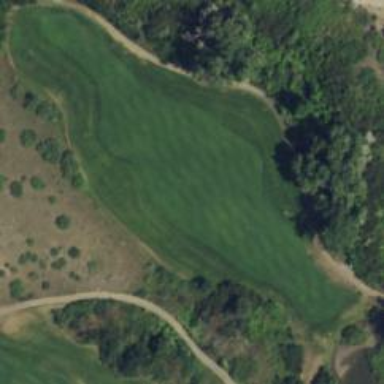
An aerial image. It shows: Area of rough grass used for golf.